九年级 · 解析几何
如图, 二次函数 $y=a x^{2}+b x+c(a \neq 0)$ 的图象与 $x$ 轴交于 $A 、 B$ 两点, 与 $y$ 轴交于点 $C$, 点 $B$ 的横坐标为 -1 . 则 $O A$ 的值为 . $\qquad$

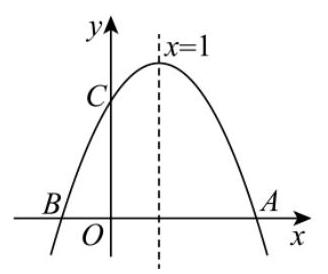
答案:  3

解析: 观察图象得: 二次函数的对称轴为直线 $x=1$, 可得 $A 、 B$ 两点关于直线 $x=1$ 对称,即可求解.

【详解】解：观察图象得：二次函数的对称轴为直线 $x=1$,

$\because$ 二次函数 $y=a x^{2}+b x+c(a \neq 0)$ 的图象与 $x$ 轴交于 $A 、 B$ 两点,
$\therefore A 、 B$ 两点关于直线 $x=1$ 对称，

$\because$ 点 $B$ 的横坐标为 -1 ,

$\therefore$ 点 $A$ 的横坐标为 $2 \times 1-(-1)=3$,

即 $O A=3$.

故答案为: 3

【点睛】本题主要考查了二次函数的图象和性质, 根据题意得到 $A 、 B$ 两点关于直线 $x=1$ 对称是解题的关键.